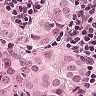
Metastatic tissue present: yes